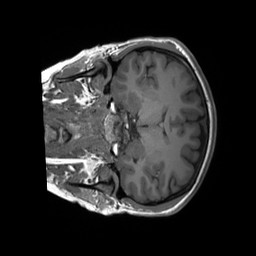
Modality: T1w
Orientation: coronal
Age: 19
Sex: female
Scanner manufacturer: siemens
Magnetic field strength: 3 T
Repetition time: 1.8 s
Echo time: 0.00232 s